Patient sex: M
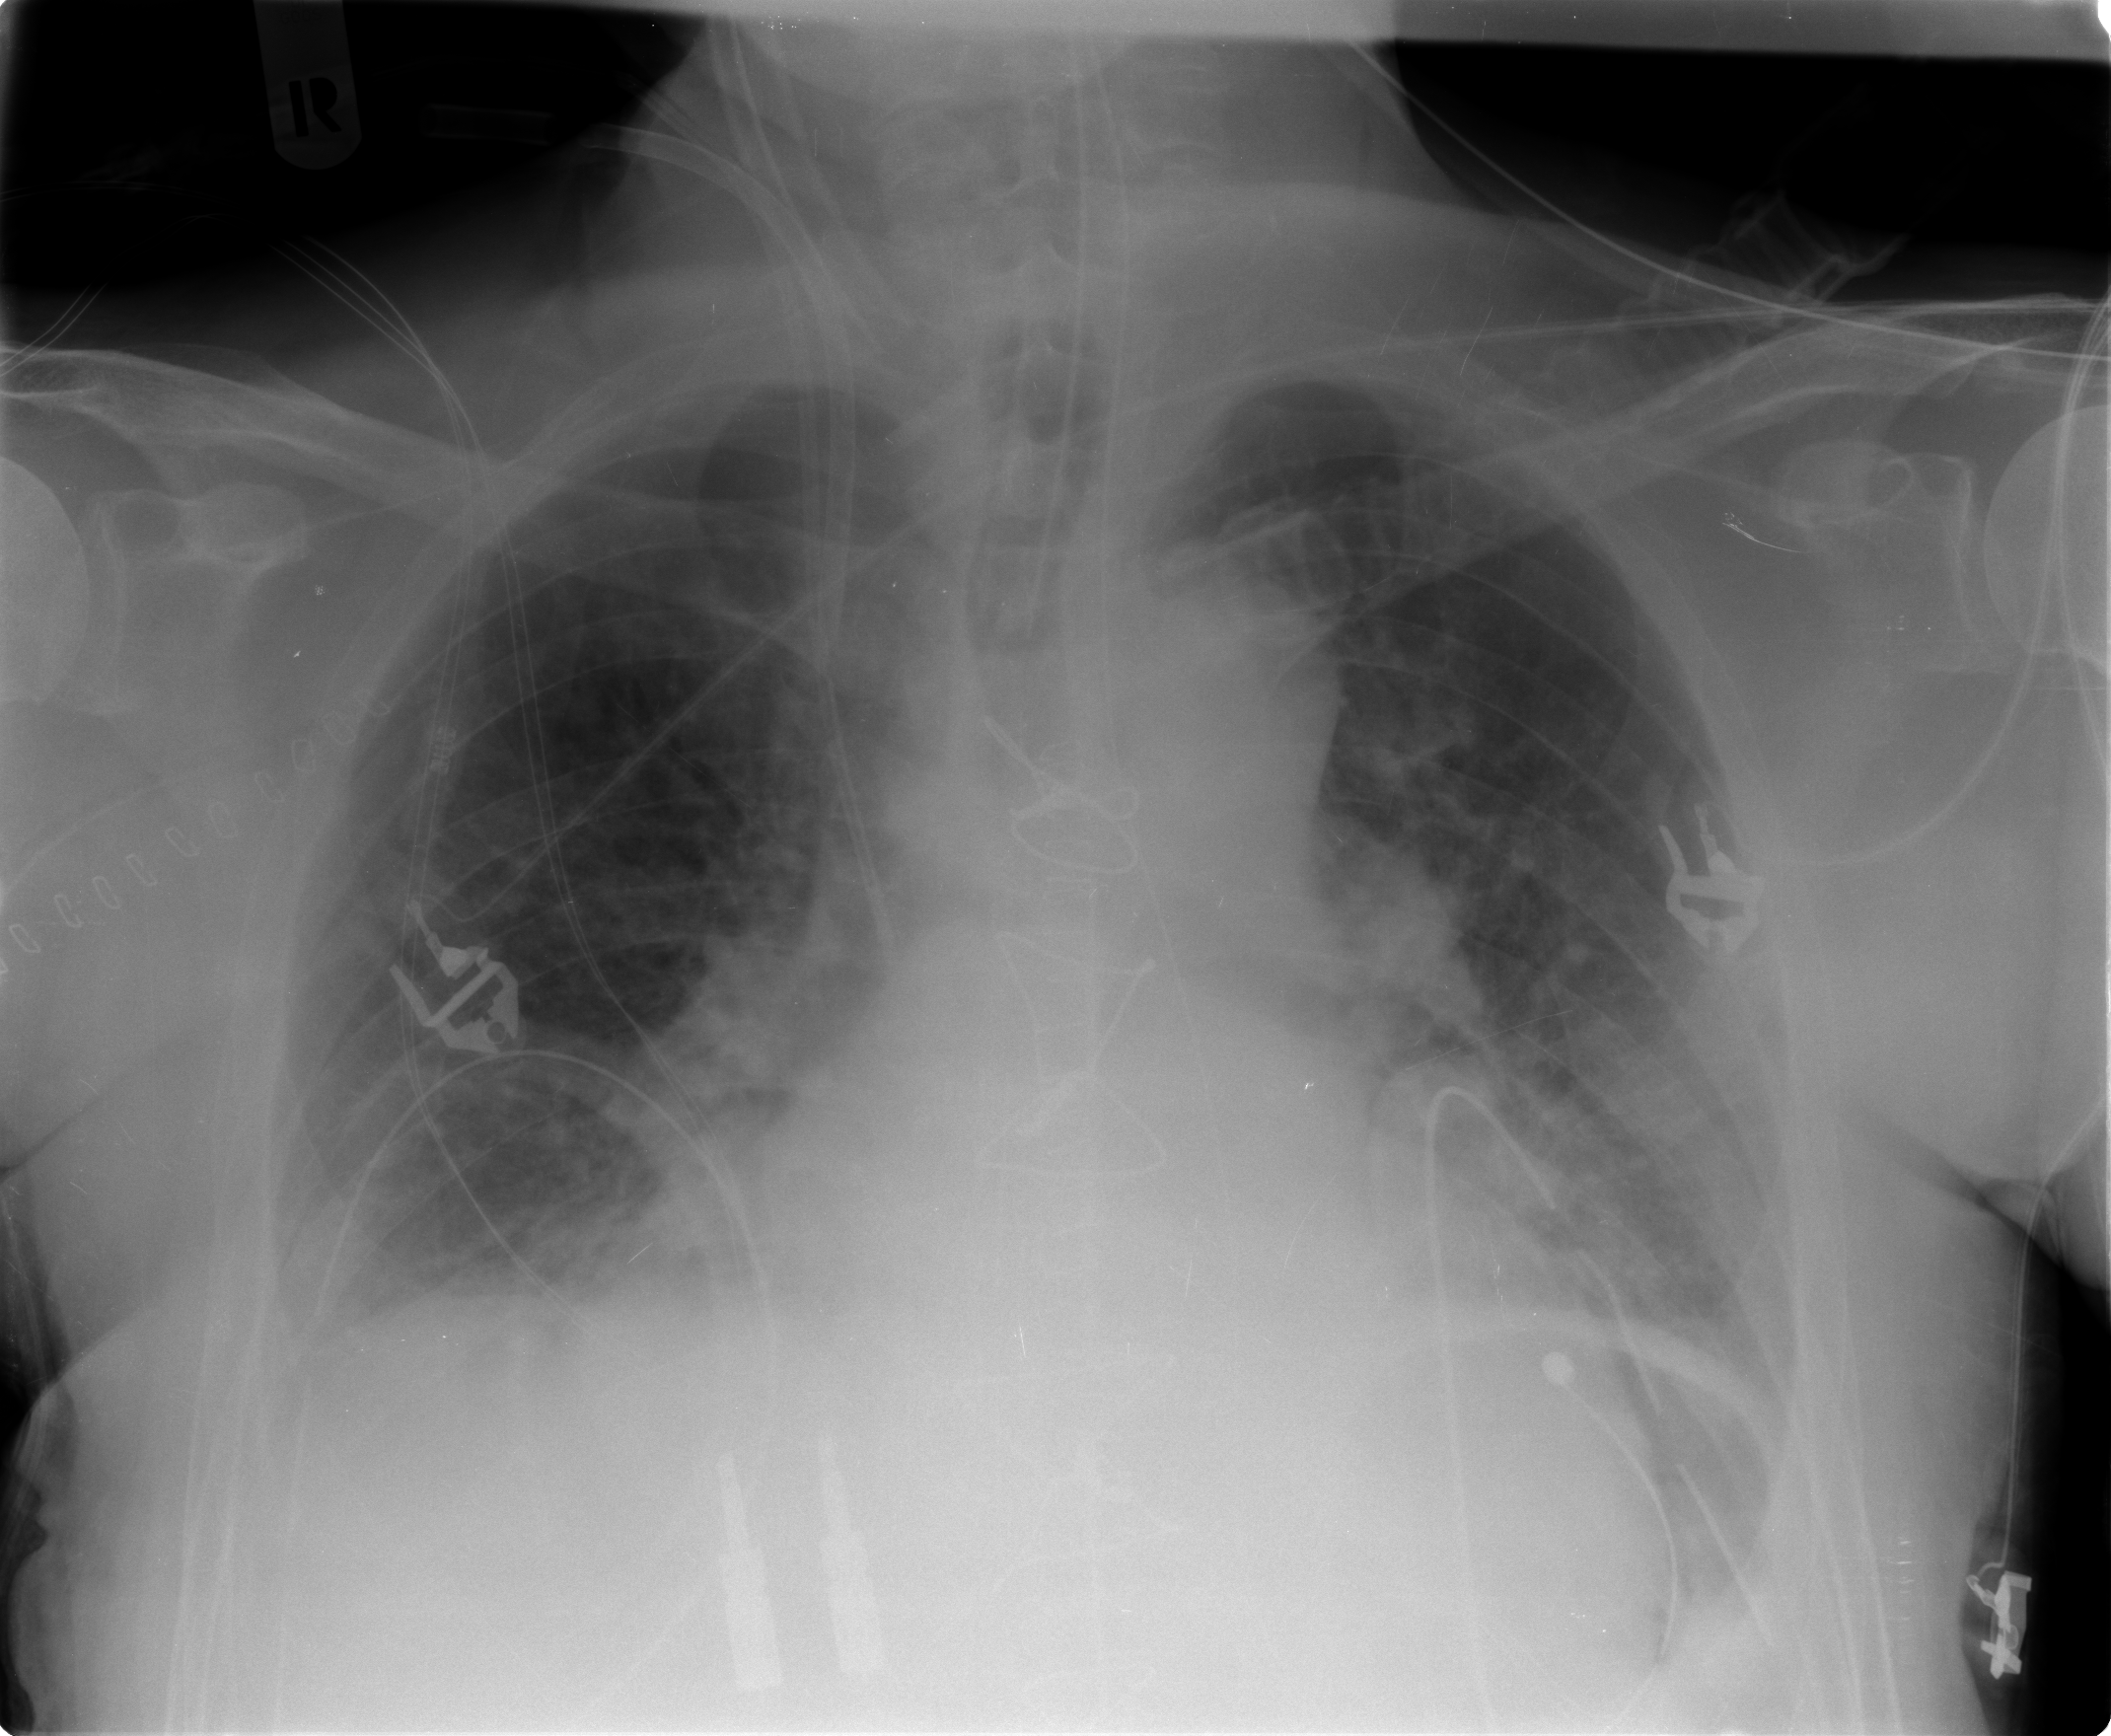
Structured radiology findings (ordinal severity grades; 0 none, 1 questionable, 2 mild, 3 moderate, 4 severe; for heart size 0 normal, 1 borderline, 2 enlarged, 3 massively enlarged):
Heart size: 2
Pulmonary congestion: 3
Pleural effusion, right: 2
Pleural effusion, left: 2
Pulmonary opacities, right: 1
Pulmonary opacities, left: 1
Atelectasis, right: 2
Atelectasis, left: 2